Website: walmart
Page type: payment
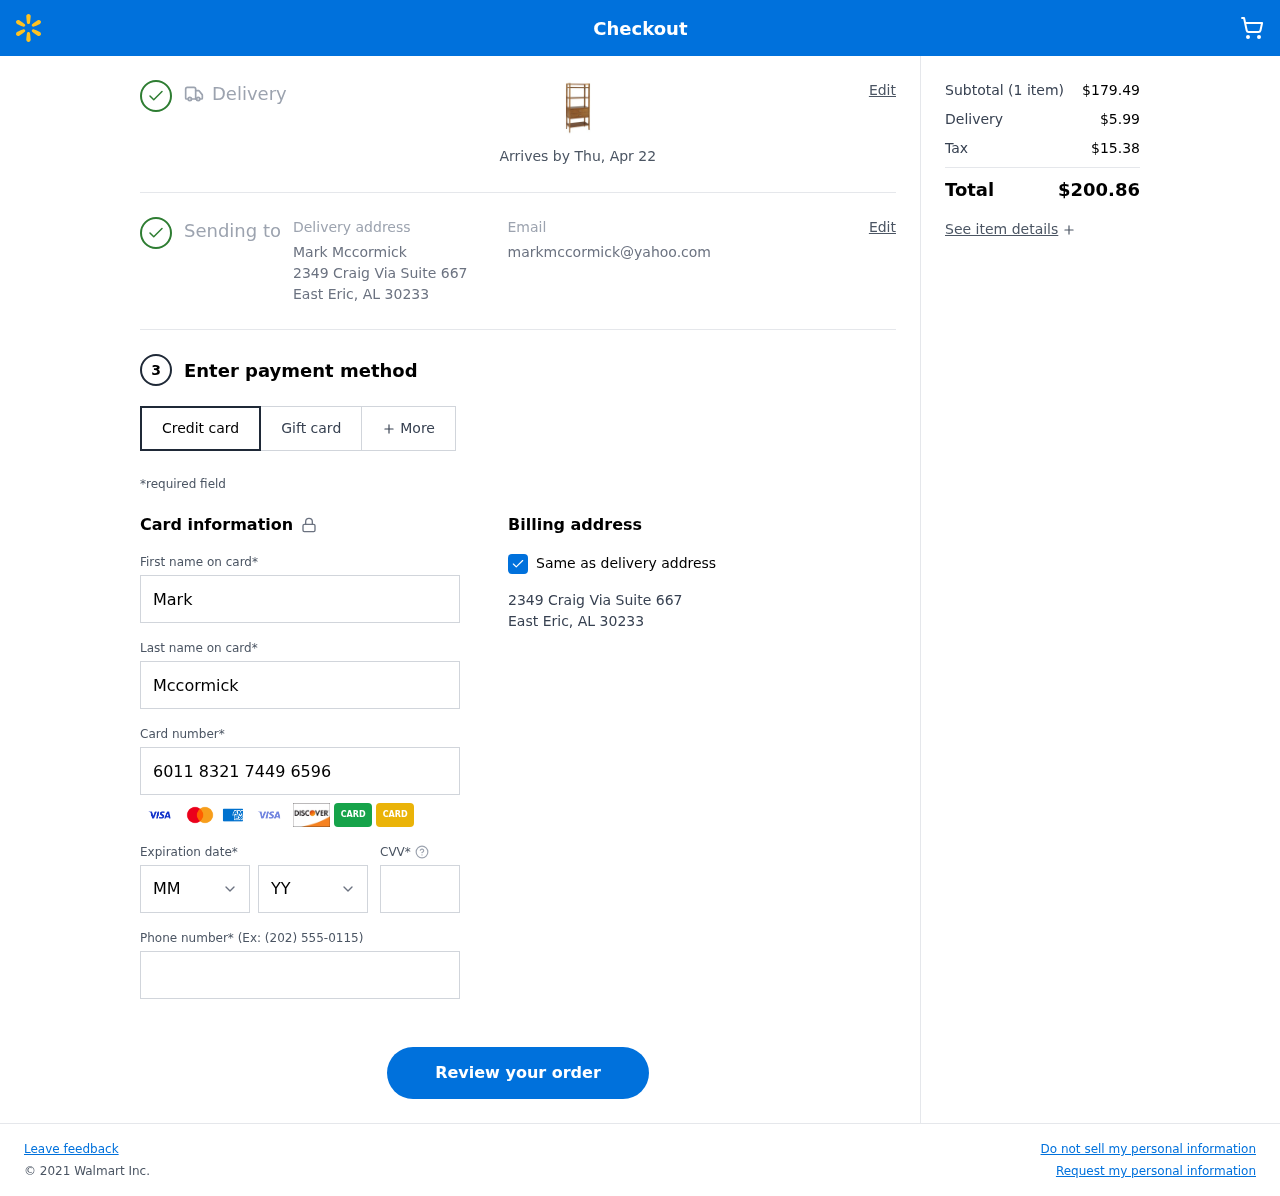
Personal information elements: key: PII_CARD_CVV
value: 679
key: PII_CARD_EXPIRY_MONTH
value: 10
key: PII_CARD_EXPIRY_YEAR
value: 26
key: PII_CARD_NUMBER
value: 6011 8321 7449 6596
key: PII_CITY
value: East Eric
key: PII_EMAIL
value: markmccormick@yahoo.com
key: PII_FIRSTNAME
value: Mark
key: PII_FULLNAME
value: Mark Mccormick
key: PII_LASTNAME
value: Mccormick
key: PII_PHONE
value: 6572775342
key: PII_POSTCODE
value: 30233
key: PII_STATE_ABBR
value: AL
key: PII_STREET
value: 2349 Craig Via Suite 667
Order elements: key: ORDER_DELIVERY_DATE
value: Arrives by Thu, Apr 22
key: ORDER_NUM_ITEMS
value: (1 item)
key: ORDER_SUBTOTAL
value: $179.49
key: ORDER_SHIPPING_COST
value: $5.99
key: ORDER_TAX
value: $15.38
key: ORDER_TOTAL
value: $200.86